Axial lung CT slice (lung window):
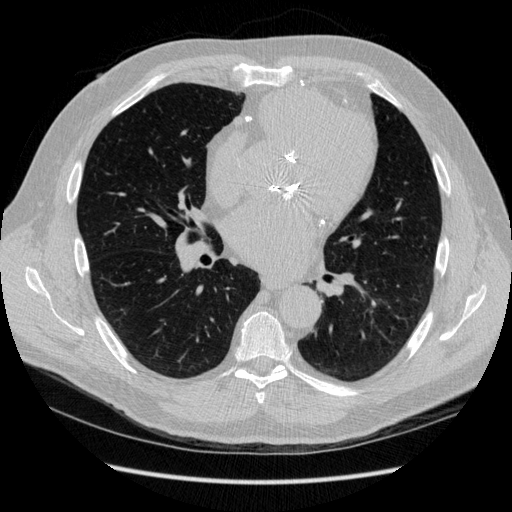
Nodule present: no